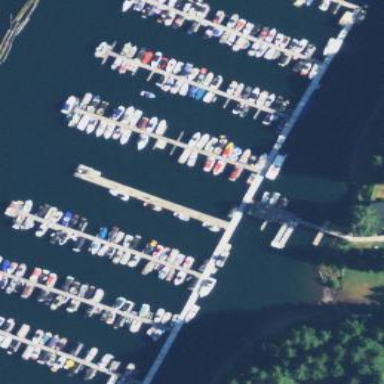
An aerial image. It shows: Marina area for leisure land.